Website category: sports
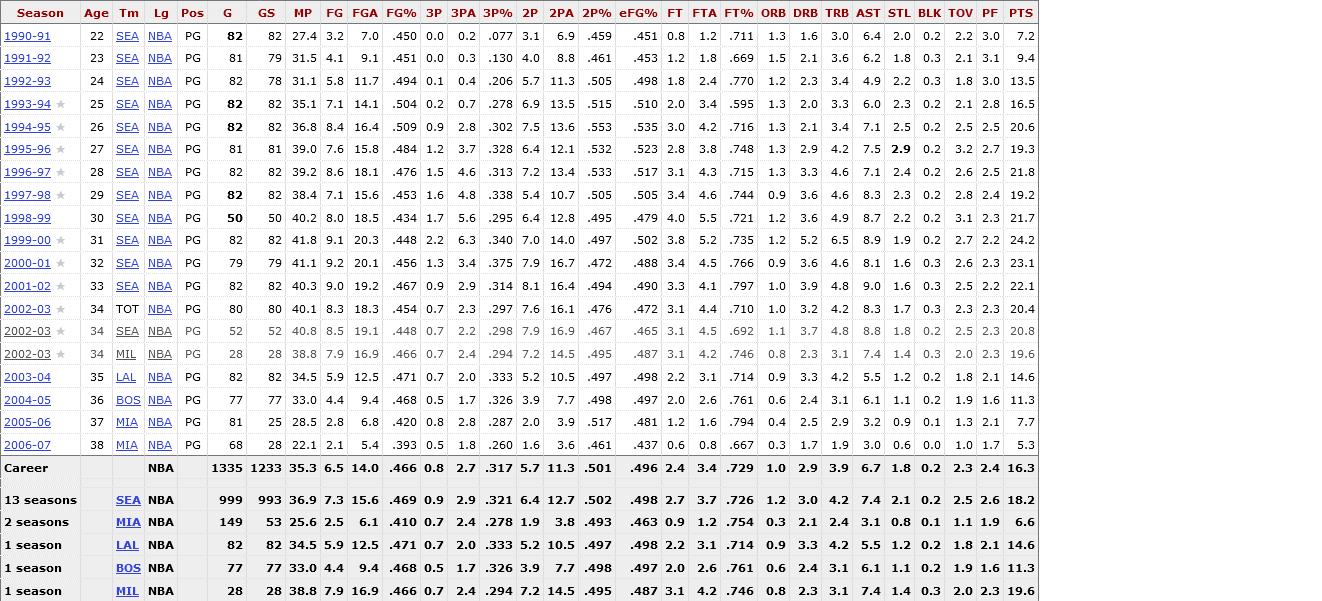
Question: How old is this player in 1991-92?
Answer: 23

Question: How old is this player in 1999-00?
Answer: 31

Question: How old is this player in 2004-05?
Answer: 36

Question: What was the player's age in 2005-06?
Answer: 37

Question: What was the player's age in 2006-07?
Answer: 38

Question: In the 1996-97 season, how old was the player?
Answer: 28

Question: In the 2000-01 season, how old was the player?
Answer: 32

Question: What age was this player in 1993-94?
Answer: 25

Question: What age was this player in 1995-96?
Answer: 27

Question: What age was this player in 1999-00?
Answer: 31

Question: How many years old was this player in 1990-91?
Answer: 22

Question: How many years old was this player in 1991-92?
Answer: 23

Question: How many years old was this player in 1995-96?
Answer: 27

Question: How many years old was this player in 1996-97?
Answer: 28

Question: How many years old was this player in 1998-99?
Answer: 30

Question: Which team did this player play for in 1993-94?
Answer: SEA

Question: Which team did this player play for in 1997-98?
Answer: SEA

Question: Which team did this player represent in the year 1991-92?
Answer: SEA

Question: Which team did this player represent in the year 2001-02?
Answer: SEA

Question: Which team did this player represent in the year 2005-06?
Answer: MIA

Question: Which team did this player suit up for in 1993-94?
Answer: SEA

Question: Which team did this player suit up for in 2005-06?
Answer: MIA

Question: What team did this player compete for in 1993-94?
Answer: SEA

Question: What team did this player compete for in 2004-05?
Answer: BOS

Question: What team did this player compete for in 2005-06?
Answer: MIA

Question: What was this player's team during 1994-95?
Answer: SEA

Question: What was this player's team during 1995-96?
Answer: SEA

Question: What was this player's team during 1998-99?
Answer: SEA

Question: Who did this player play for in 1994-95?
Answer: SEA

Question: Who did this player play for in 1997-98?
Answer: SEA

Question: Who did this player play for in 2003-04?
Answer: LAL

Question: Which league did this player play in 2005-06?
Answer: NBA

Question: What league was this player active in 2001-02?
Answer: NBA

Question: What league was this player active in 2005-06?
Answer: NBA

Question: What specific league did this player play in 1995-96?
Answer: NBA

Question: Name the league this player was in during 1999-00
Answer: NBA

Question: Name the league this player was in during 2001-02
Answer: NBA

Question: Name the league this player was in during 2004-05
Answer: NBA

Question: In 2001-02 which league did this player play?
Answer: NBA

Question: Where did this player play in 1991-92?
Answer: NBA

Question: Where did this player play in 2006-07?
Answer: NBA

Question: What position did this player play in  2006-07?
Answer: PG

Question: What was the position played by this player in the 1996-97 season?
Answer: PG

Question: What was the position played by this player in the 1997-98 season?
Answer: PG

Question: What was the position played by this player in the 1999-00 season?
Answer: PG

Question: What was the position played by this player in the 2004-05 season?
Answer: PG

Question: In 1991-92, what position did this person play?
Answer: PG

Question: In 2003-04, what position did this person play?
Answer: PG

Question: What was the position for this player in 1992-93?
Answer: PG

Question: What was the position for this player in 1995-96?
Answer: PG

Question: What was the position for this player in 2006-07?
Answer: PG

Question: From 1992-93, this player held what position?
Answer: PG

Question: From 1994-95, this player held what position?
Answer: PG

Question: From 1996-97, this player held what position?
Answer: PG

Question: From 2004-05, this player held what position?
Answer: PG

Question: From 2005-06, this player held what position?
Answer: PG

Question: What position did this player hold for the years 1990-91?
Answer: PG

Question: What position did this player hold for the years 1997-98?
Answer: PG

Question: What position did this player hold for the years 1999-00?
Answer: PG

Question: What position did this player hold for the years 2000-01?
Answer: PG

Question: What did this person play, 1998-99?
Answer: PG

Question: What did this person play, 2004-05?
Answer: PG

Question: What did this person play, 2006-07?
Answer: PG

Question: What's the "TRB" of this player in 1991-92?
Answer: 3.6